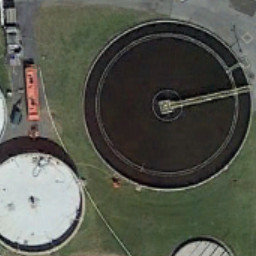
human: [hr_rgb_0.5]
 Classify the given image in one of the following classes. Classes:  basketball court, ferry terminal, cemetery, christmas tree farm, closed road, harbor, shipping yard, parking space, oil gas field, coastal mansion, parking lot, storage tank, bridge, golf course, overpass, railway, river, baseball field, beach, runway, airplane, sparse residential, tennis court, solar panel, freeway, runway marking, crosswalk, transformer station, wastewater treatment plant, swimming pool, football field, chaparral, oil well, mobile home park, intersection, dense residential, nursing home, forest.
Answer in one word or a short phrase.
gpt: wastewater treatment plant